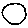
Label: circle